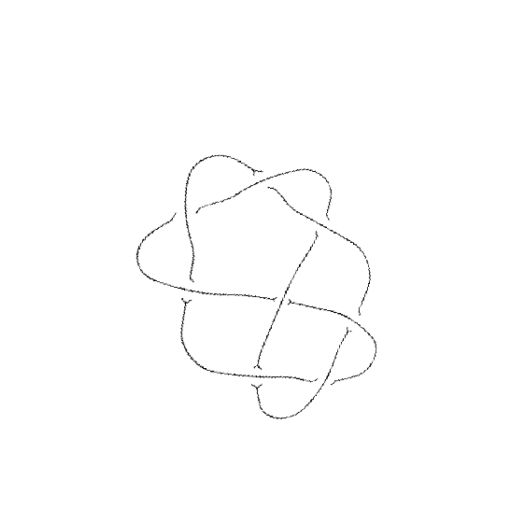
Crossing number: 8